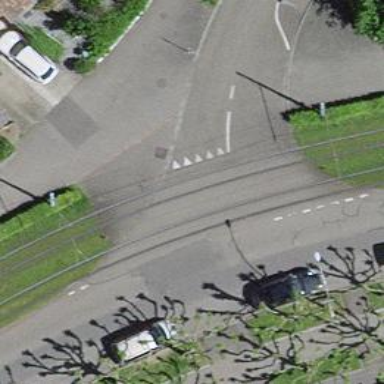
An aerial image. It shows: Tram level crossing on railway.